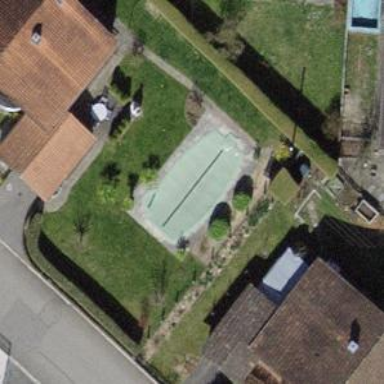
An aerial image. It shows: Swimming pool located in leisure land.